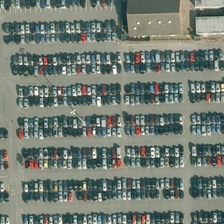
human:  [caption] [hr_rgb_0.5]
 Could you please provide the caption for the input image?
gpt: it is a spectacular scene that hundreds of cars are cramming this large parking lot .

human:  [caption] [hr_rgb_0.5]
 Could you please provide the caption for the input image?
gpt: the parking lot is full of compactly parked cars .

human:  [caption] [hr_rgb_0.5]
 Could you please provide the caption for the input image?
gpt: the dark and red cars stop tidily in the parking lot .

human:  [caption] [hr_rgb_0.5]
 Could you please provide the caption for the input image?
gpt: the parking lot is full of compactly parked cars .

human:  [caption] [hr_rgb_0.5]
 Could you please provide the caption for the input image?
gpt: many cars are orderly parked in a parking lot near two buildings .